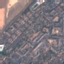
Land use / land cover class: Residential